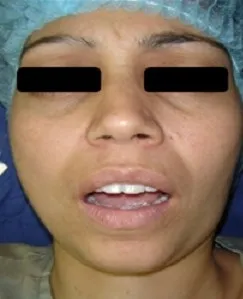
Maximum mouth opening of 10 mm.
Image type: medical_photograph (oral_photograph)